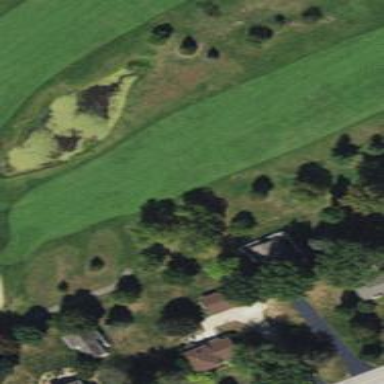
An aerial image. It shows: Pond serving as water hazard in golf course. It also functions as retention basin.